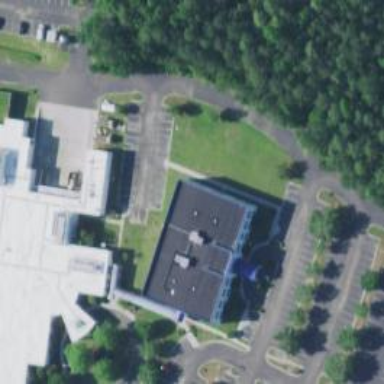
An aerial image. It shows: Hospital building.